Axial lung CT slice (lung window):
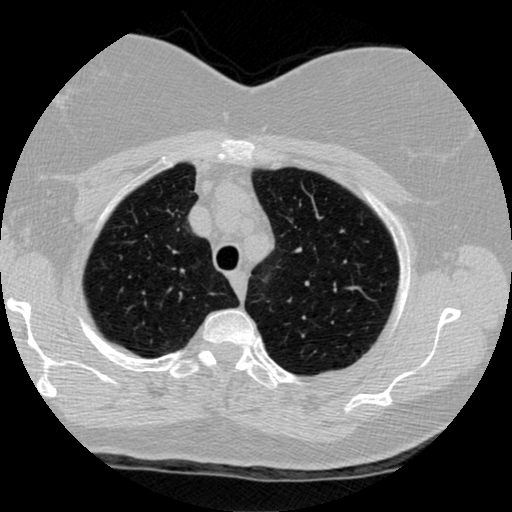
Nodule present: no